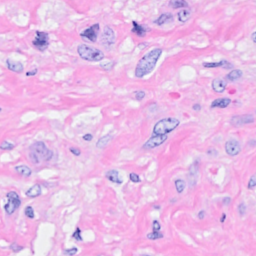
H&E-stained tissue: Breast